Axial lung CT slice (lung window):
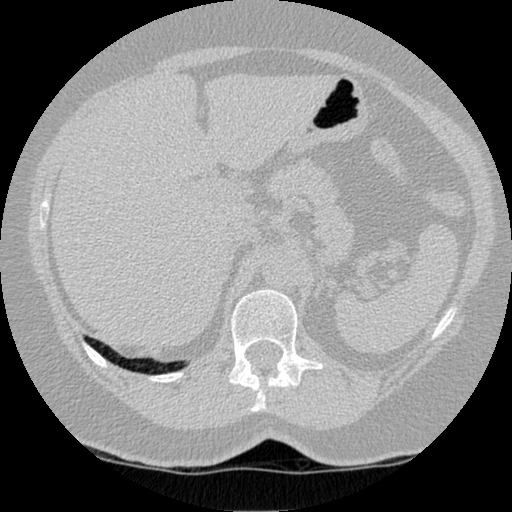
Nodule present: no